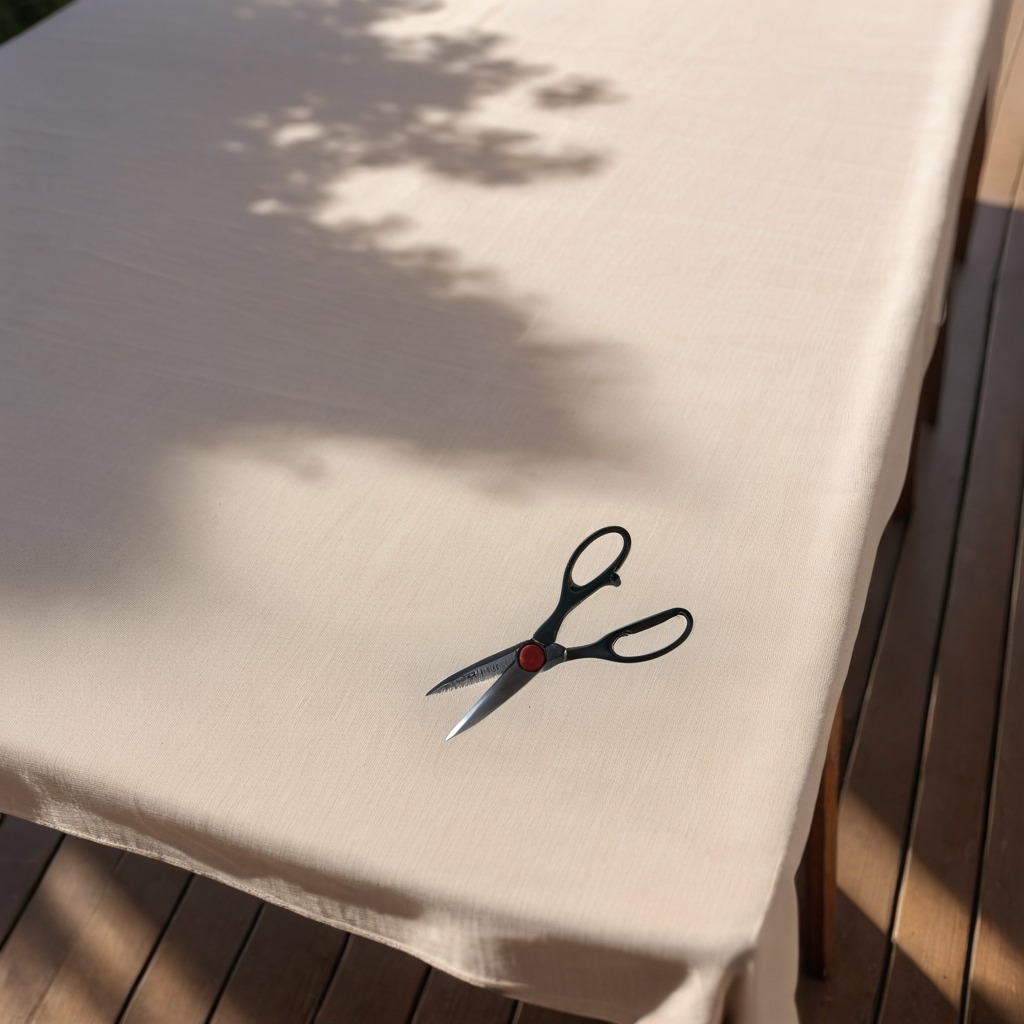
A scissor lying on a wooden table in an outdoor workshop during daytime bright natural light soft shadows worn but beneath the cloth